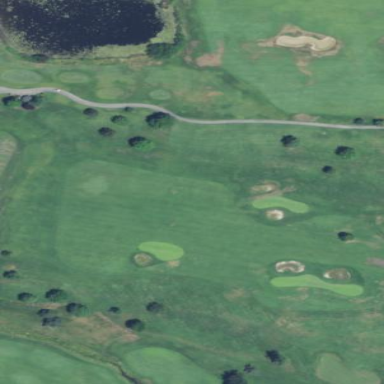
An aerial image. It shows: Scenic golf fairway.